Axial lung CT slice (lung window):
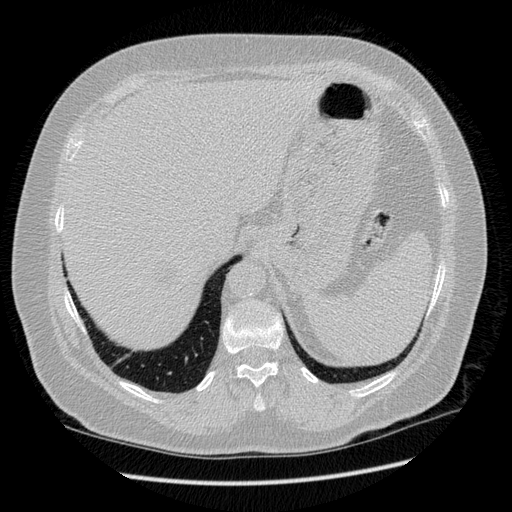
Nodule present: no